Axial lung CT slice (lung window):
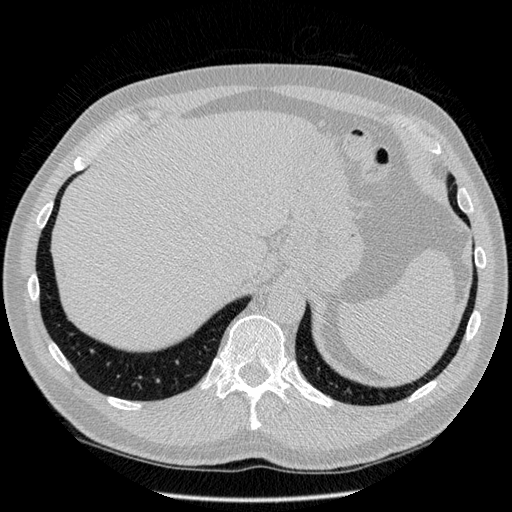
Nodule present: no